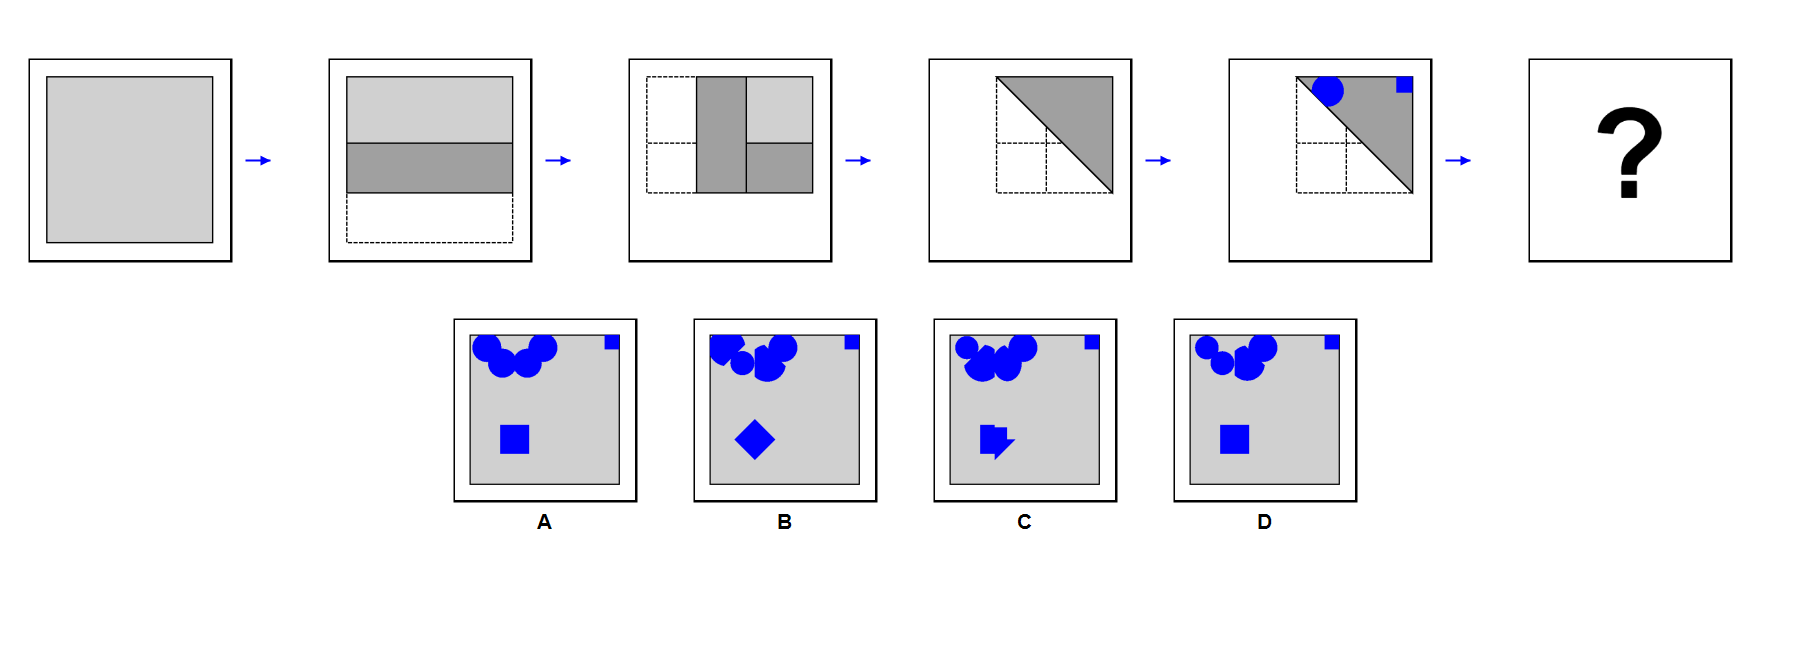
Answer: A